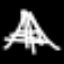
Label: The Eiffel Tower